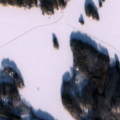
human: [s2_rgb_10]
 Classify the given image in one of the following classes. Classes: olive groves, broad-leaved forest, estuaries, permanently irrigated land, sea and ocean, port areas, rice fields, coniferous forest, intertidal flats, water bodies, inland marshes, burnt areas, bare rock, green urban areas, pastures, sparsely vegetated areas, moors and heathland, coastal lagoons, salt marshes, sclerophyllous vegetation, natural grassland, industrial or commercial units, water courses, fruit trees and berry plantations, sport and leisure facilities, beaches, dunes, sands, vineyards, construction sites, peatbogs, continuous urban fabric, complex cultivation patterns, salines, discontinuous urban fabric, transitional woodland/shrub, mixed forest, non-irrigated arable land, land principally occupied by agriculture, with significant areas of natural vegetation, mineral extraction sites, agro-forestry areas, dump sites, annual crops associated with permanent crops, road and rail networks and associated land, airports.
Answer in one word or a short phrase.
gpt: coniferous forest, mixed forest, water bodies